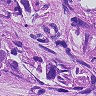
Metastatic tissue present: yes